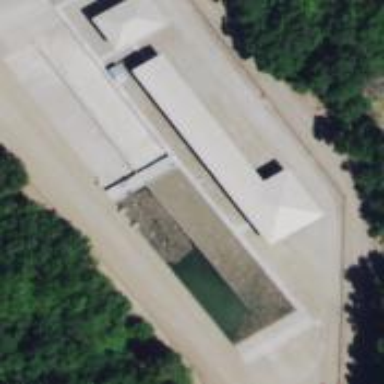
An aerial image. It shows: Storage tank that is man-made.